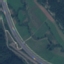
Land use / land cover: Highway